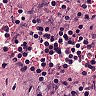
Metastatic tissue present: no